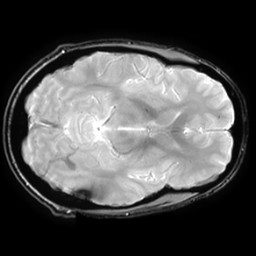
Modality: T2starw
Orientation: axial
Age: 30
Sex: male
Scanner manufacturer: ge
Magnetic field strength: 3 T
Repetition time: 0.65 s
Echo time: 0.02 s